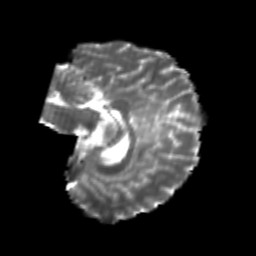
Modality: T2w
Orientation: sagittal
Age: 20
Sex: female
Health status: healthy
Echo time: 0.074 s